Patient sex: M
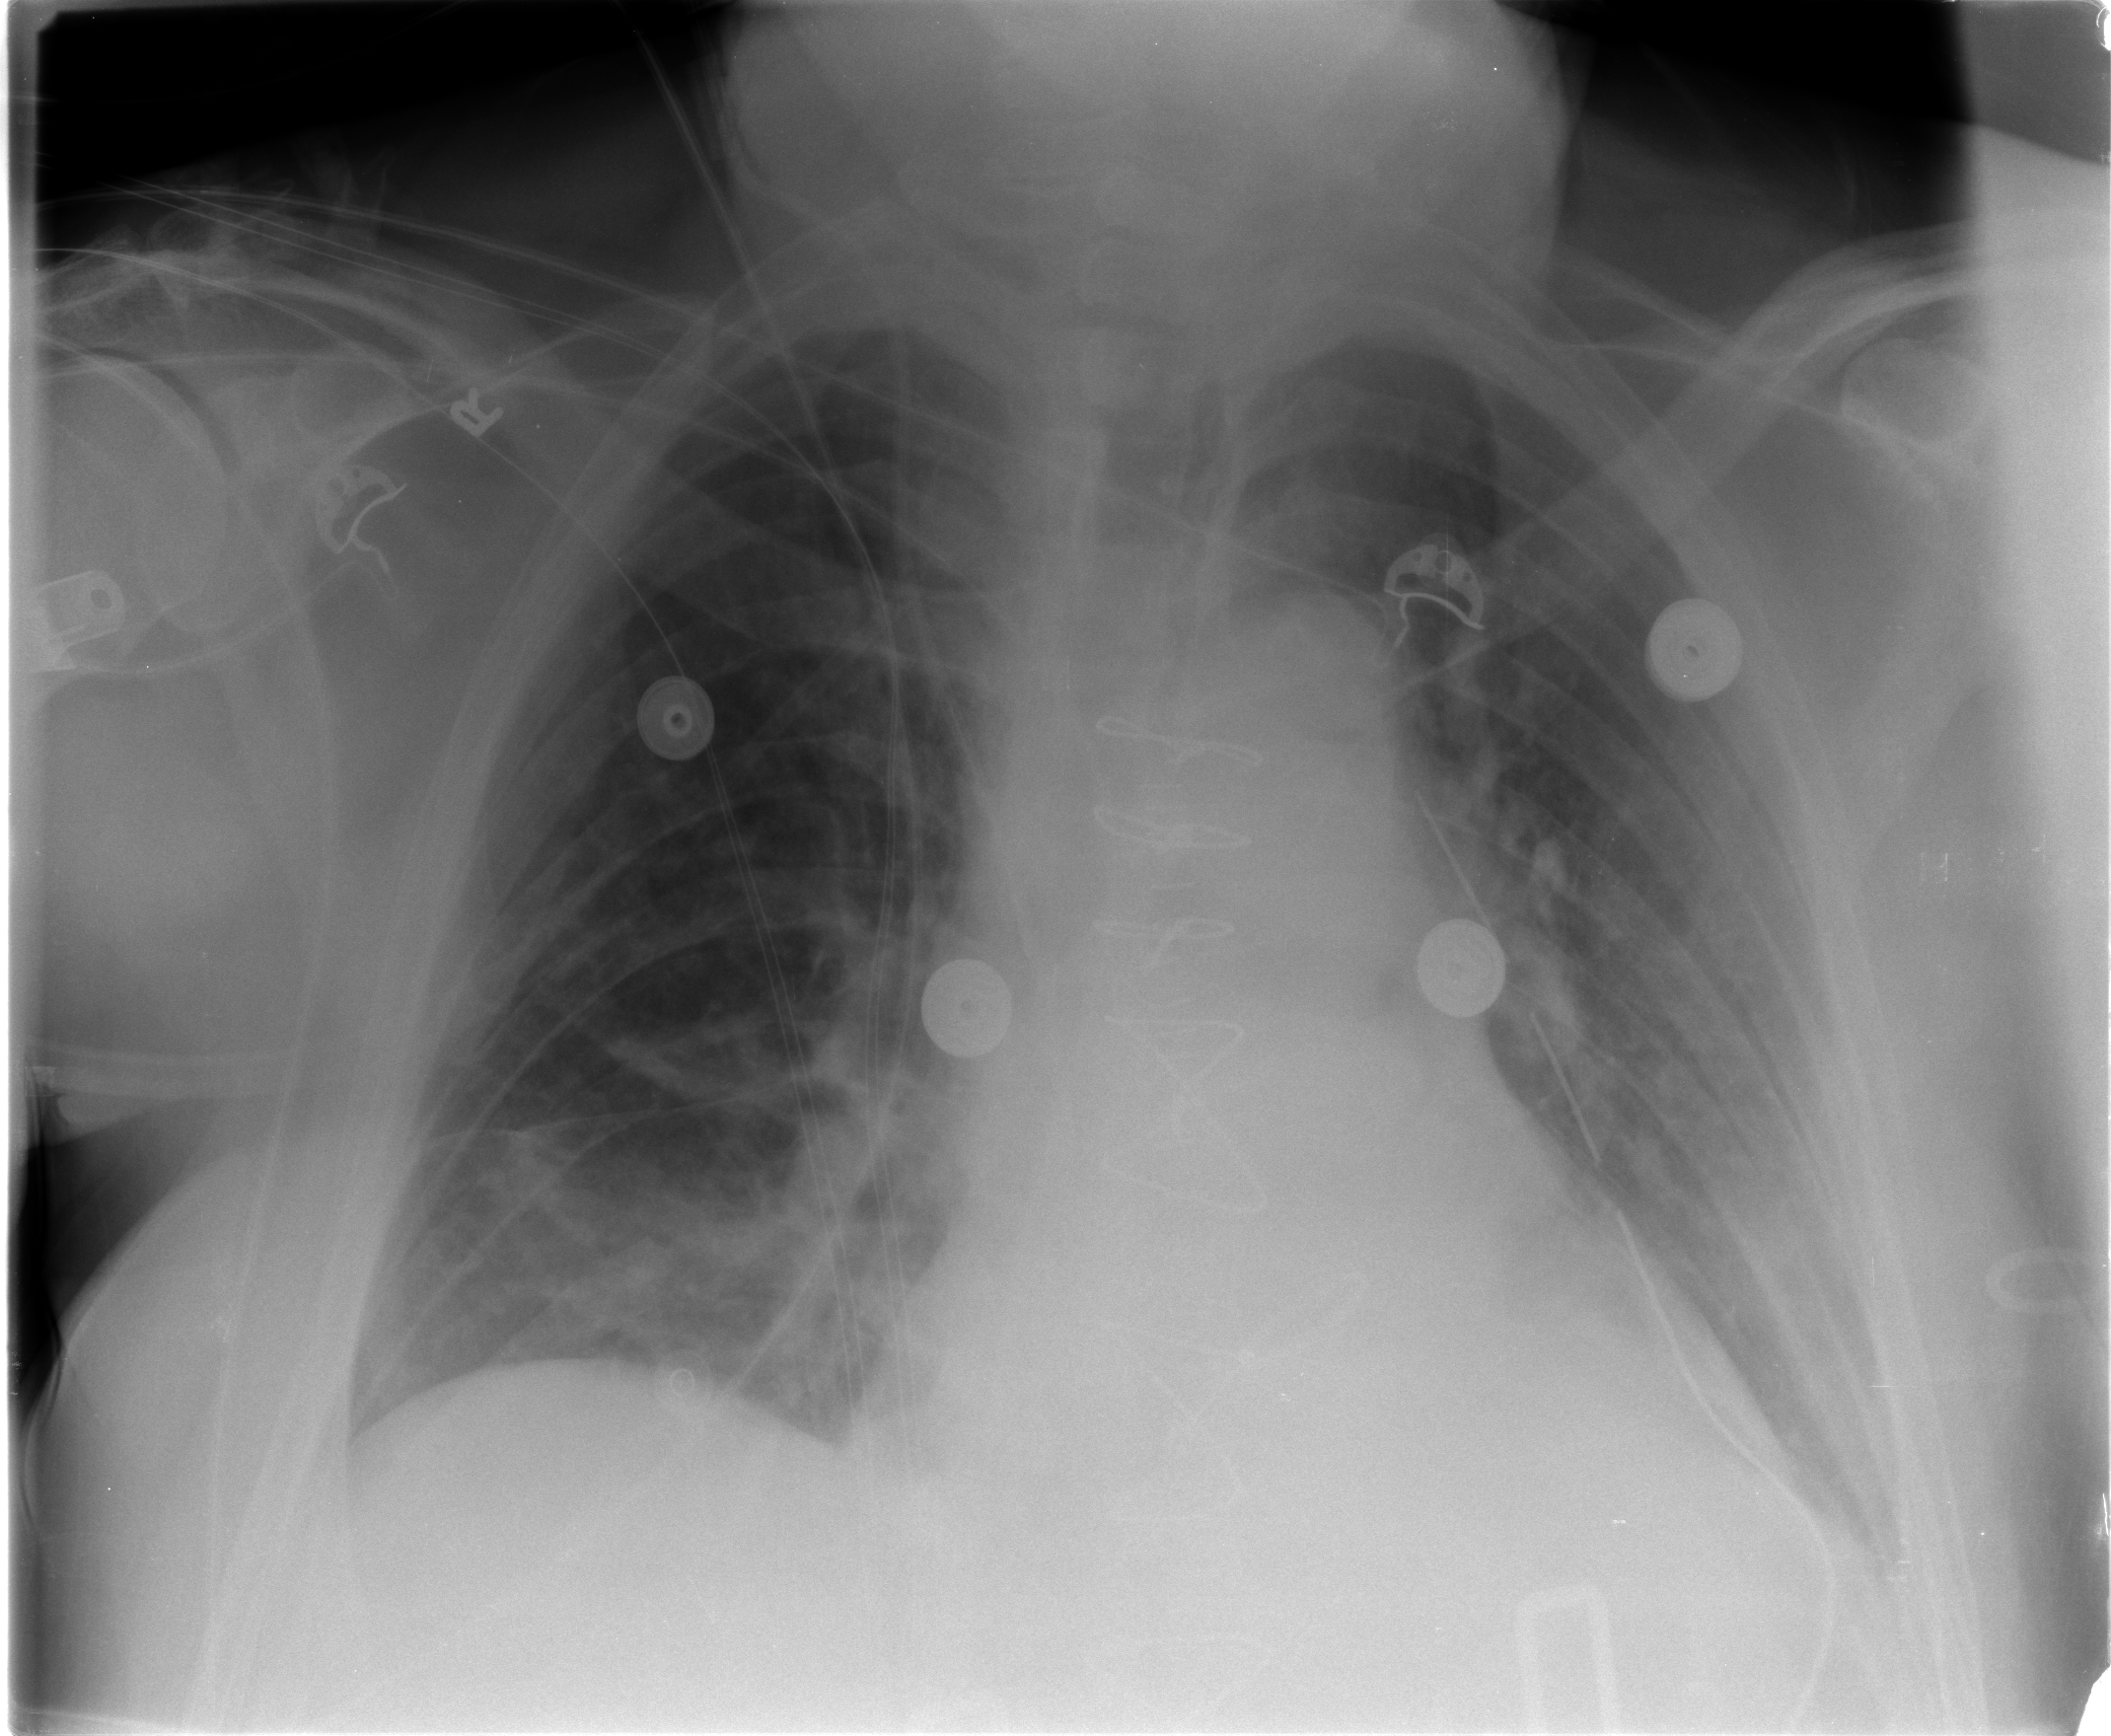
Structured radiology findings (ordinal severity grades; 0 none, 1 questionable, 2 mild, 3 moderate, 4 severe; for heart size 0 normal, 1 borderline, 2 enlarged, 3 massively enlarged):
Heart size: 2
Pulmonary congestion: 1
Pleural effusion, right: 0
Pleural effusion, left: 1
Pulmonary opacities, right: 0
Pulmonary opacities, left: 0
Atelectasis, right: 2
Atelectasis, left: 2